Question: For Example:
login user is [test2] and I want to update 'mAccount' and 'mPassword'.
How to get login session and click on the jsp form to update?
('mId' is Primary Key)
What should I do?
When I click submit to update the SQL database, 'mAccount' and 'mPassword' are not updated.
I think my controller must have problem to get login session, so I can't update what I want. I click again and again but SQL database still not any change,controller not get test2 object to update.how to fix controller let me so confuse and anxious.this problem spent me 1week ...
'Member'
<URL>
>
Was same image as above, likely missing the intended one
'UpdateMemberController'
Bean:
'''
private Integer mId;
private String mAccount;
private String mPassword;
private String mName;
private Date mDate;
private String mPhone;
private String mAddress;
private String mGender;
private String mEmail;
'''
MemberDao:
'''
public void setConnection(Connection conn);
public boolean checkAccount(String mAccount);
public int registerMember(MemberBean mb);
public MemberBean queryMember(String mAccount);
public MemberBean checkPassword(String mAccount, String mPassword);
public void updateMember(MemberBean mb);
'''
DaoImpl:
'''
@Override
public void updateMember(MemberBean mb) {
String hql = "UPDATE MemberBean mb SET mb.mAccount =:mAccount , mb.mPassword =:mPassword WHERE mId =:mId";
Session session = factory.getCurrentSession();
session.createQuery(hql).setParameter("mAccount", mb.getmAccount()).setParameter("mPassword", mb.getmPassword())
.setParameter("mId", mb.getmId()).executeUpdate();
}
'''
MemberService:
'''
boolean accountCheck(String mAccount);
int registerMember(MemberBean mb);
MemberBean queryMember(String mAccount);
public MemberBean checkPassword(String mAccount, String mPassword);
void updateMember(MemberBean mb );
'''
MemberSeriveImpl:
'''
@Transactional
@Override
public void updateMember(MemberBean mb) {
if (mb.getmAccount() != null && mb.getmPassword() != null) {
dao.updateMember(mb);
}
}
'''
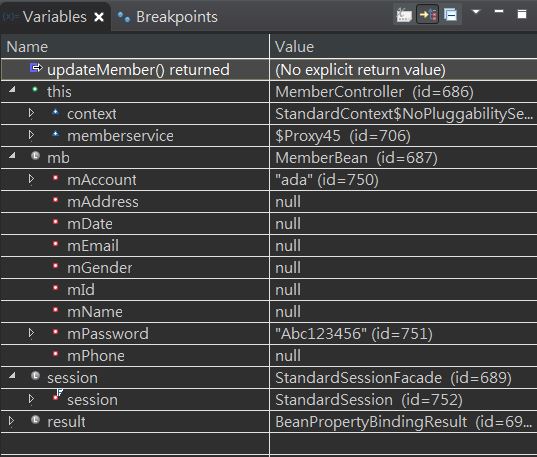
Answer: There is nothing bigger challenge for a developer if he get hold on debugging skills. If anything causing problem to developer he should hold the neck of that and solve it.
1. Check hibernate.properties for which database you have connected. If you connected to different database, update may be happening there. (If step1 has no problem)
2. Directly jump to debug your dao implementation.(updateMember() method) Confirm updateMember method is getting invoked or not.(Just put print statement) First you print mAccount, mPassword and mId If printed correctly, then put create query and execute update in try catch block and don't forget to print in catch block. If exception not caught then print the executeUpdate return type. If executeUpdate is zero then go to step 3.
Step 3: Why it is not updating to database. Am i committing transactions?
If i am relied on spring to manage transactions (begin, commit/rollback) then question yourself am i configured it correctly?
Is spring container picking up service method with @Transactional?
What is your component scan base package? what is the package name of your service?
Is your service class scanned for components?
>